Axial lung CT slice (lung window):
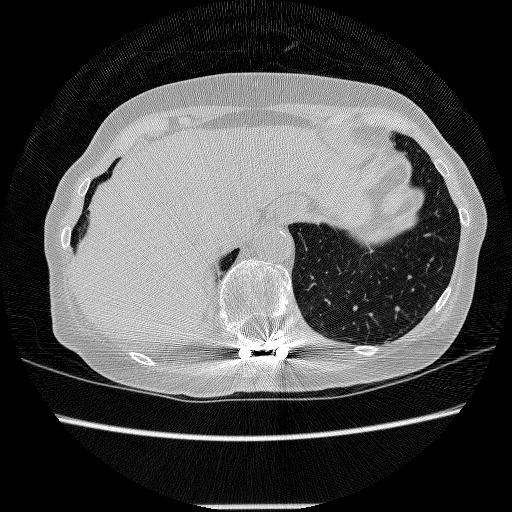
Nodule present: no